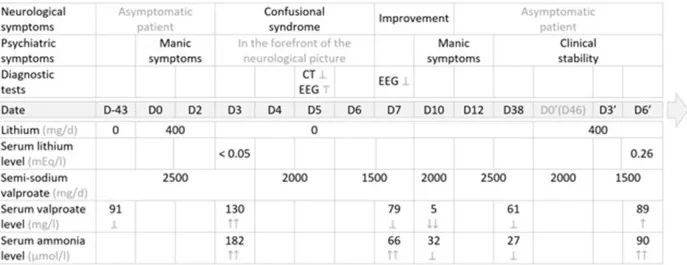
Management summary: therapeutic strategy, clinical course and diagnostic tests. EEG, electroencephalogram; ER, extended release; NA, not administered; N, normal values. ; CT, computed tomography (brain) scan; T, abnormal; ?, normal, within normal limits;. , elevated value, within normal limits;. , elevated value, above normal or supratherapeutic;. , decreased value, within normal limits;. , decreased value, below normal or subtherapeutic;. : discontinued;. Normal values: serum lithium level: N = (0.84-1.2) mg/. Serum valproate level: N = (41-100) mEg/. Serum ammonia level: N = (16-60) mumol.
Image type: chart (chart)